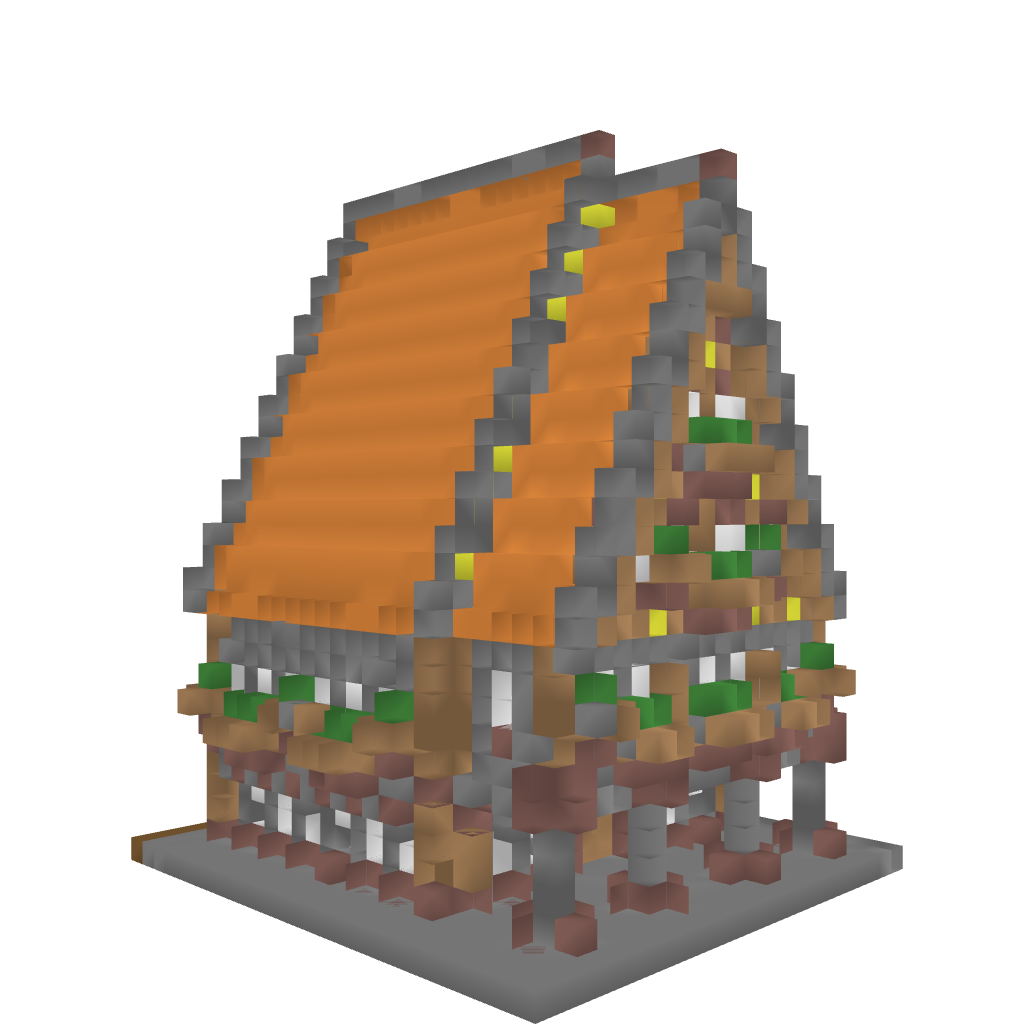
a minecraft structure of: Medieval House 1 high quality